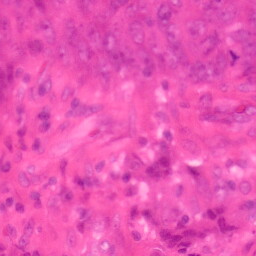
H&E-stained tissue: Colon